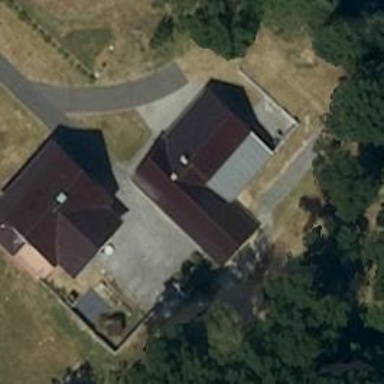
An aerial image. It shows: Shed building.